Question: I am having a problem with a select statement in MySQL.
I have two statements varying only slightly, the first appears to work but the second does not. The second statement returns 0 results. What am I missing/doing wrong?
## Set Variables
'''
SET @maxOK = 1.2;
SET @minOK = .8;
'''
# 1# NOT BETWEEN
'''
SELECT *, fee - (receipts * -1) AS difference
FROM div.Data1
WHERE (receipts * -1) NOT BETWEEN (fee * @minOK) AND (fee * @maxOkay);
'''
# 2# BETWEEN
'''
SELECT *, fee - (receipts * -1) AS difference,
receipts * -1 as rec,
fee * @minOk as min, fee * @maxOk as max
FROM div.Data1
WHERE (receipts * -1) BETWEEN (fee * @minOK) AND (fee * @maxOkay);
'''
# Some Data that should be showing in two but doesn't
'''
SELECT *, fee - (receipts * -1) AS difference,
receipts * -1 as rec,
fee * @minOk as min, fee * @maxOk as max
FROM div.Data1
'''

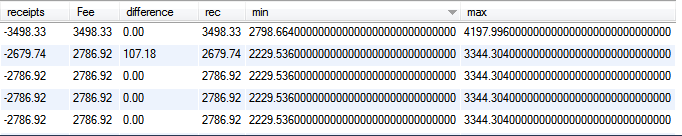
Answer: You have an error in your statement. You have declared '@maxOk' but are using '@maxOkay' in your 'BETWEEN' clause.
As '@maxOkay'isn't declared anywhere, it's initialized to 'NULL' so
'''
SET @maxOK = 1.2;
SET @minOK = .8;
SELECT *
, fee - (receipts * -1) AS difference
, receipts * -1 as rec
, fee * @minOk as min
, fee * @maxOk as max
FROM Data1
WHERE (receipts * -1) BETWEEN (fee * @minOK) AND NULL
'''
'''
SET @maxOK = 1.2;
SET @minOK = .8;
SELECT *
, fee - (receipts * -1) AS difference
, receipts * -1 as rec
, fee * @minOk as min
, fee * @maxOk as max
FROM Data1
WHERE (receipts * -1) BETWEEN (fee * @minOK) AND (fee * @maxOK);
'''